Question: I was having trouble with one of my bookdown projects where the chapter/section cross-references were no longer working in the html output.
The problem is the html links work but they are displayed as -- lacking section number. This is only a problem in the html version of the book. The pdf version compiles properly.
In searching for a solution I tried creating a project using the default demo install and it has the same error as highlighted in this image:
.
As noted -- this error is occurring in the default install of bookdown...
excerpt from the '01-intro.Rmd' (i.e. in Rstudio: File >> New Project >> New Directory >> Book project using bookdown).
'''
# Introduction {#intro}
You can label chapter and section titles using '{#label}'
after them, e.g., we can reference Chapter \@ref(intro).
If you do not manually label them, there will be automatic labels anyway,
e.g., Chapter \@ref(methods).
Figures and tables with captions will be placed in 'figure'
and 'table' environments, respectively.
'''
Here is my 'sessionInfo()'
'''
> sessionInfo()
R version 3.6.1 (2019-07-05)
Platform: x86_64-w64-mingw32/x64 (64-bit)
Running under: Windows 10 x64 (build 17134)
Matrix products: default
locale:
[1] LC_COLLATE=English_United States.1252
[2] LC_CTYPE=English_United States.1252
[3] LC_MONETARY=English_United States.1252
[4] LC_NUMERIC=C
[5] LC_TIME=English_United States.1252
attached base packages:
[1] stats graphics grDevices utils datasets methods base
loaded via a namespace (and not attached):
[1] compiler_3.6.1 bookdown_0.16 htmltools_0.4.0 tools_3.6.1
[5] yaml_2.2.0 Rcpp_1.0.3 rmarkdown_2.0 knitr_1.26
[9] xfun_0.11 digest_0.6.23 rlang_0.4.2 evaluate_0.14
'''
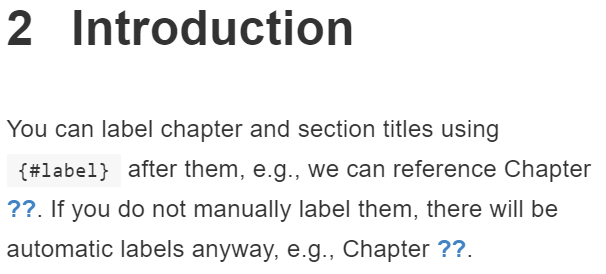
Answer: Found a workaround
This is a known issue that the Rstudio group is working on.
<URL>
I was able to work around this problem by using the version of pandoc that is installed with Rstudio (currently 2.7.2). In windows I did this by removing pandoc from the PATH and then restarting my Rstudio session.